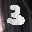
Label: 3